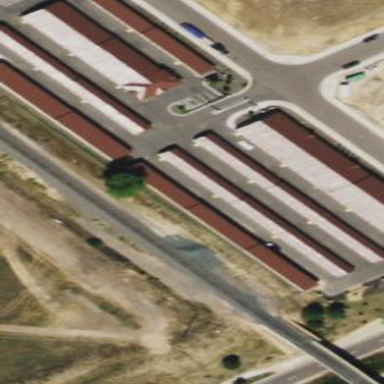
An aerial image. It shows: Building that serves as storage rental shop.